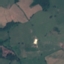
Land use / land cover: Pasture